Interaction volume radius: 5 \u00c5
Interaction volume height: 25 \u00c5
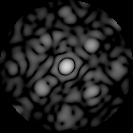
Disorder parameter: 0.5802